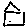
Label: house